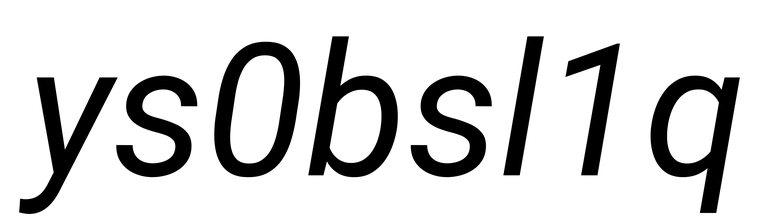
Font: Roboto-Italic_Italic